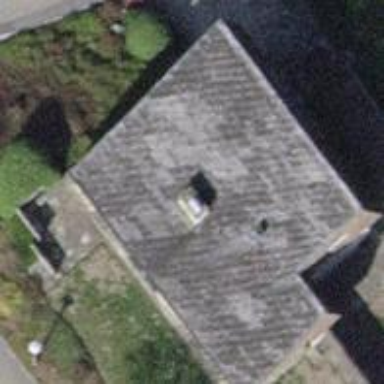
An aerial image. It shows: Detached building with saltbox-shaped roof.